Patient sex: M
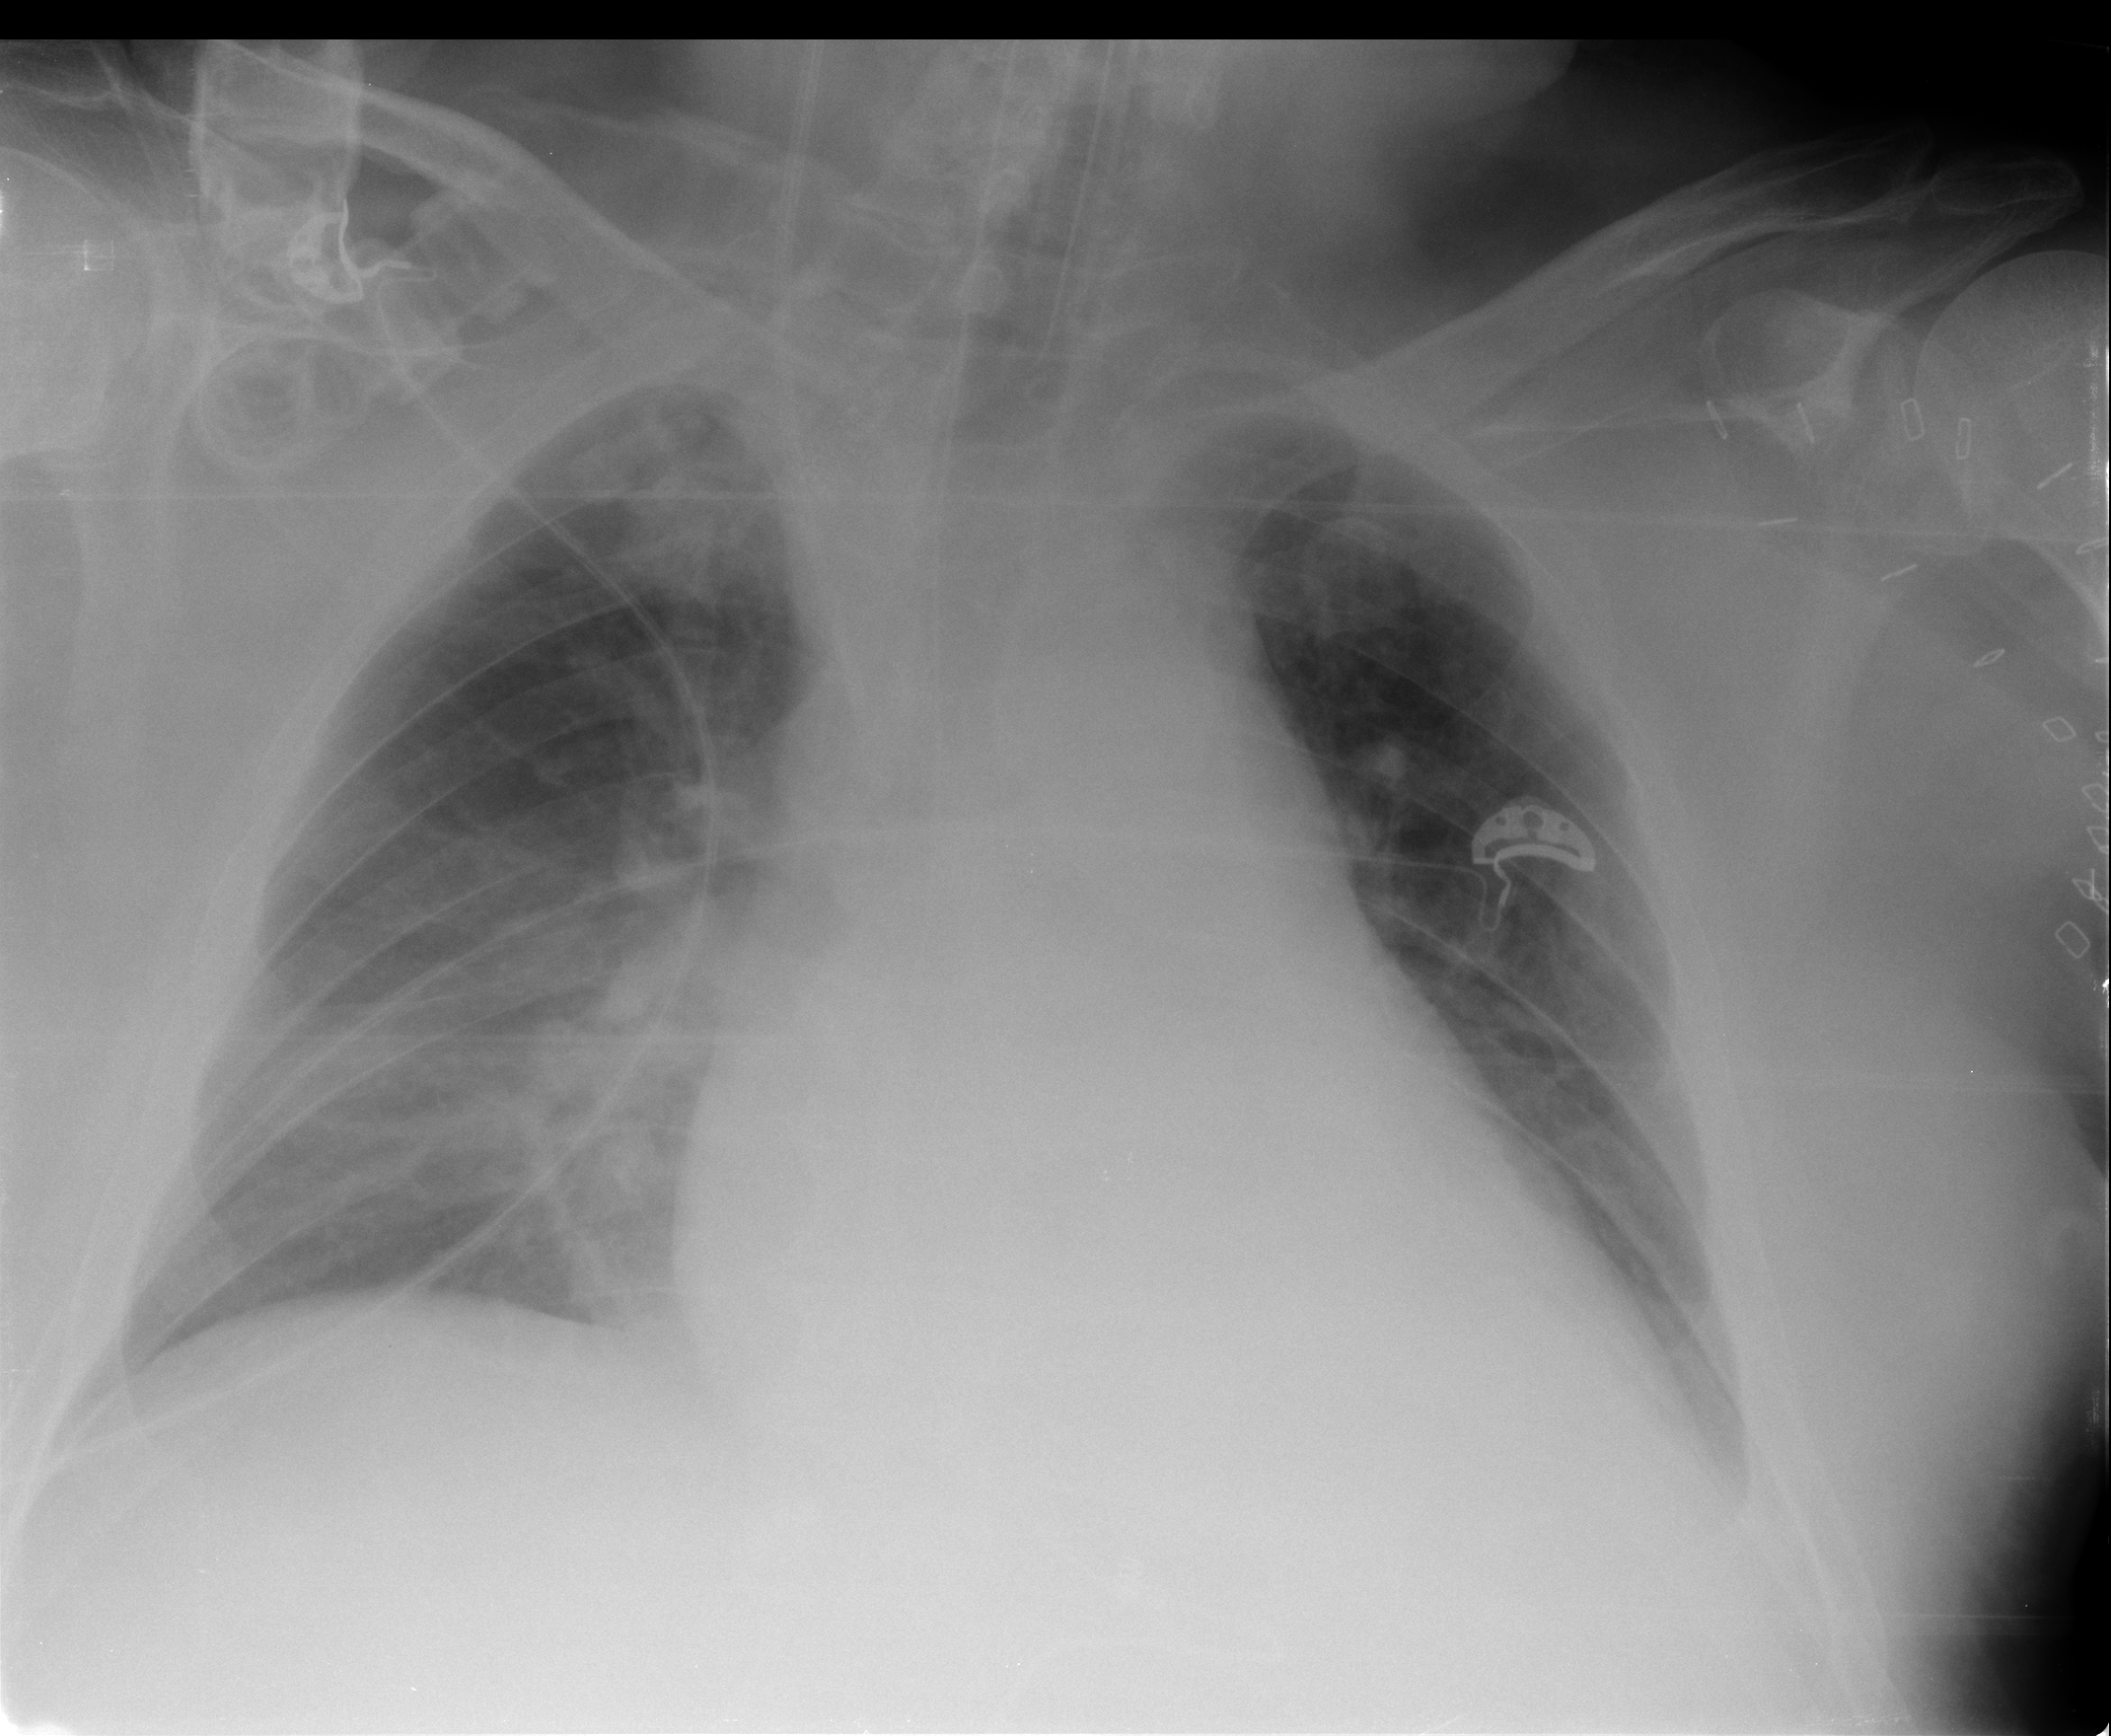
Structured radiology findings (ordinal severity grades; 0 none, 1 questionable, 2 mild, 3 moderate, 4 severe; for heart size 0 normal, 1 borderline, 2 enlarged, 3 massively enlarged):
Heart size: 2
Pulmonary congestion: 2
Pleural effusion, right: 1
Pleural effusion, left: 2
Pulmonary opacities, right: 2
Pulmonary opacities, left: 0
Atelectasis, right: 2
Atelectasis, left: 0